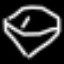
Label: diamond